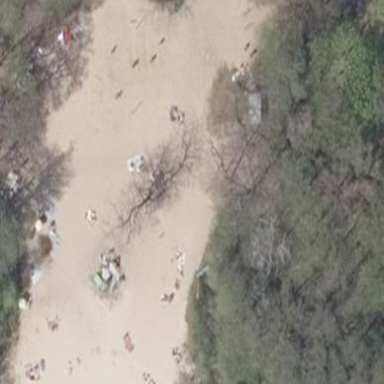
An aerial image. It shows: Beach area ideal for swimming.